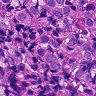
Metastatic tissue present: yes